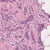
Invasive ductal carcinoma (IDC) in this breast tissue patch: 1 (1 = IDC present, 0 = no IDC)